Question: We all mostly use System.out.println in the Console of our IDE. I am using Eclipse.
I can also clearly see the println() message on my Mac's Console app. Which is nice for my personal things.
And here is the code:
'''
public class Main {
public static void main(String[] args) {
System.out.println("Is this logged anywhere?");
}
}
'''
And here's what I see on my Mac:

Does Windows have something similar to the Mac's version of Console?
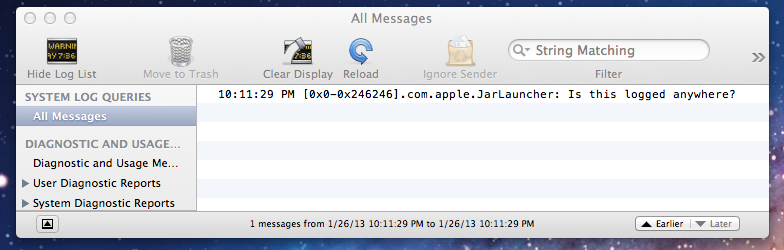
Answer: Sadly, as previously said, we don't really have that on Windows. Your best options is to run your program from CMD and then pipe the standard out to a file. Something like java -jar HelloWorld.jar > hello.txt.
What I usually do is create a Handler to a log file (usually just [program name] log [date].txt and have all messages outputted there depending on the log level, which is good practice if you're used to only using System out prints.
Straightforward answer remains that no such functionality comes standard with Windows. You'll have to pipe to a file in some manner.